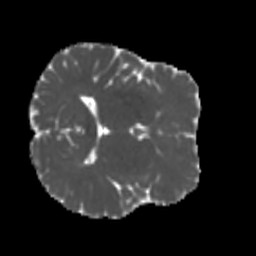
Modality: MD
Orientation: axial
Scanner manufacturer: siemens
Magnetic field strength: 3 T
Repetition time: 4 s
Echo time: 0.0594 s